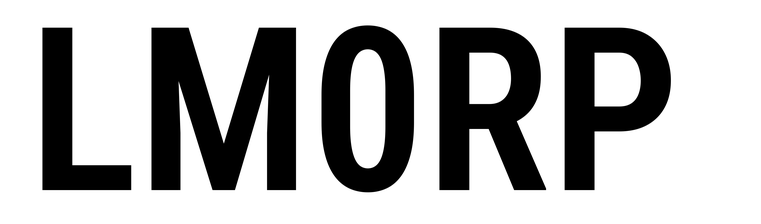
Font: Roboto_Condensed_SemiBold